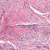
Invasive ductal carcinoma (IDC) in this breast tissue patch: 1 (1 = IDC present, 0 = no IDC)